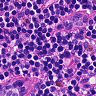
Metastatic tissue present: no